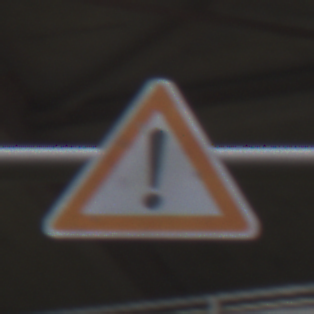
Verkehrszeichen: Gefahrenstelle
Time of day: MorningAfternoon
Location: Outdoor (Urban)
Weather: PartlyCloudy
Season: NotSpecified
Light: Natural